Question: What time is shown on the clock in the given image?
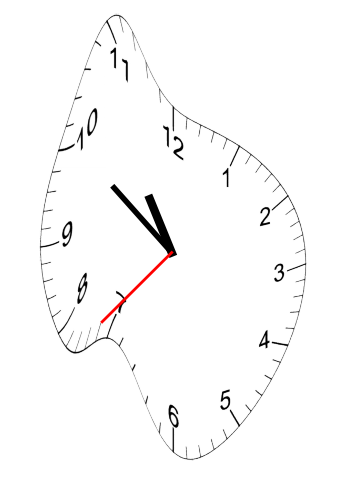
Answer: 10:50:37